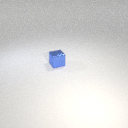
small blue metal cube